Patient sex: M
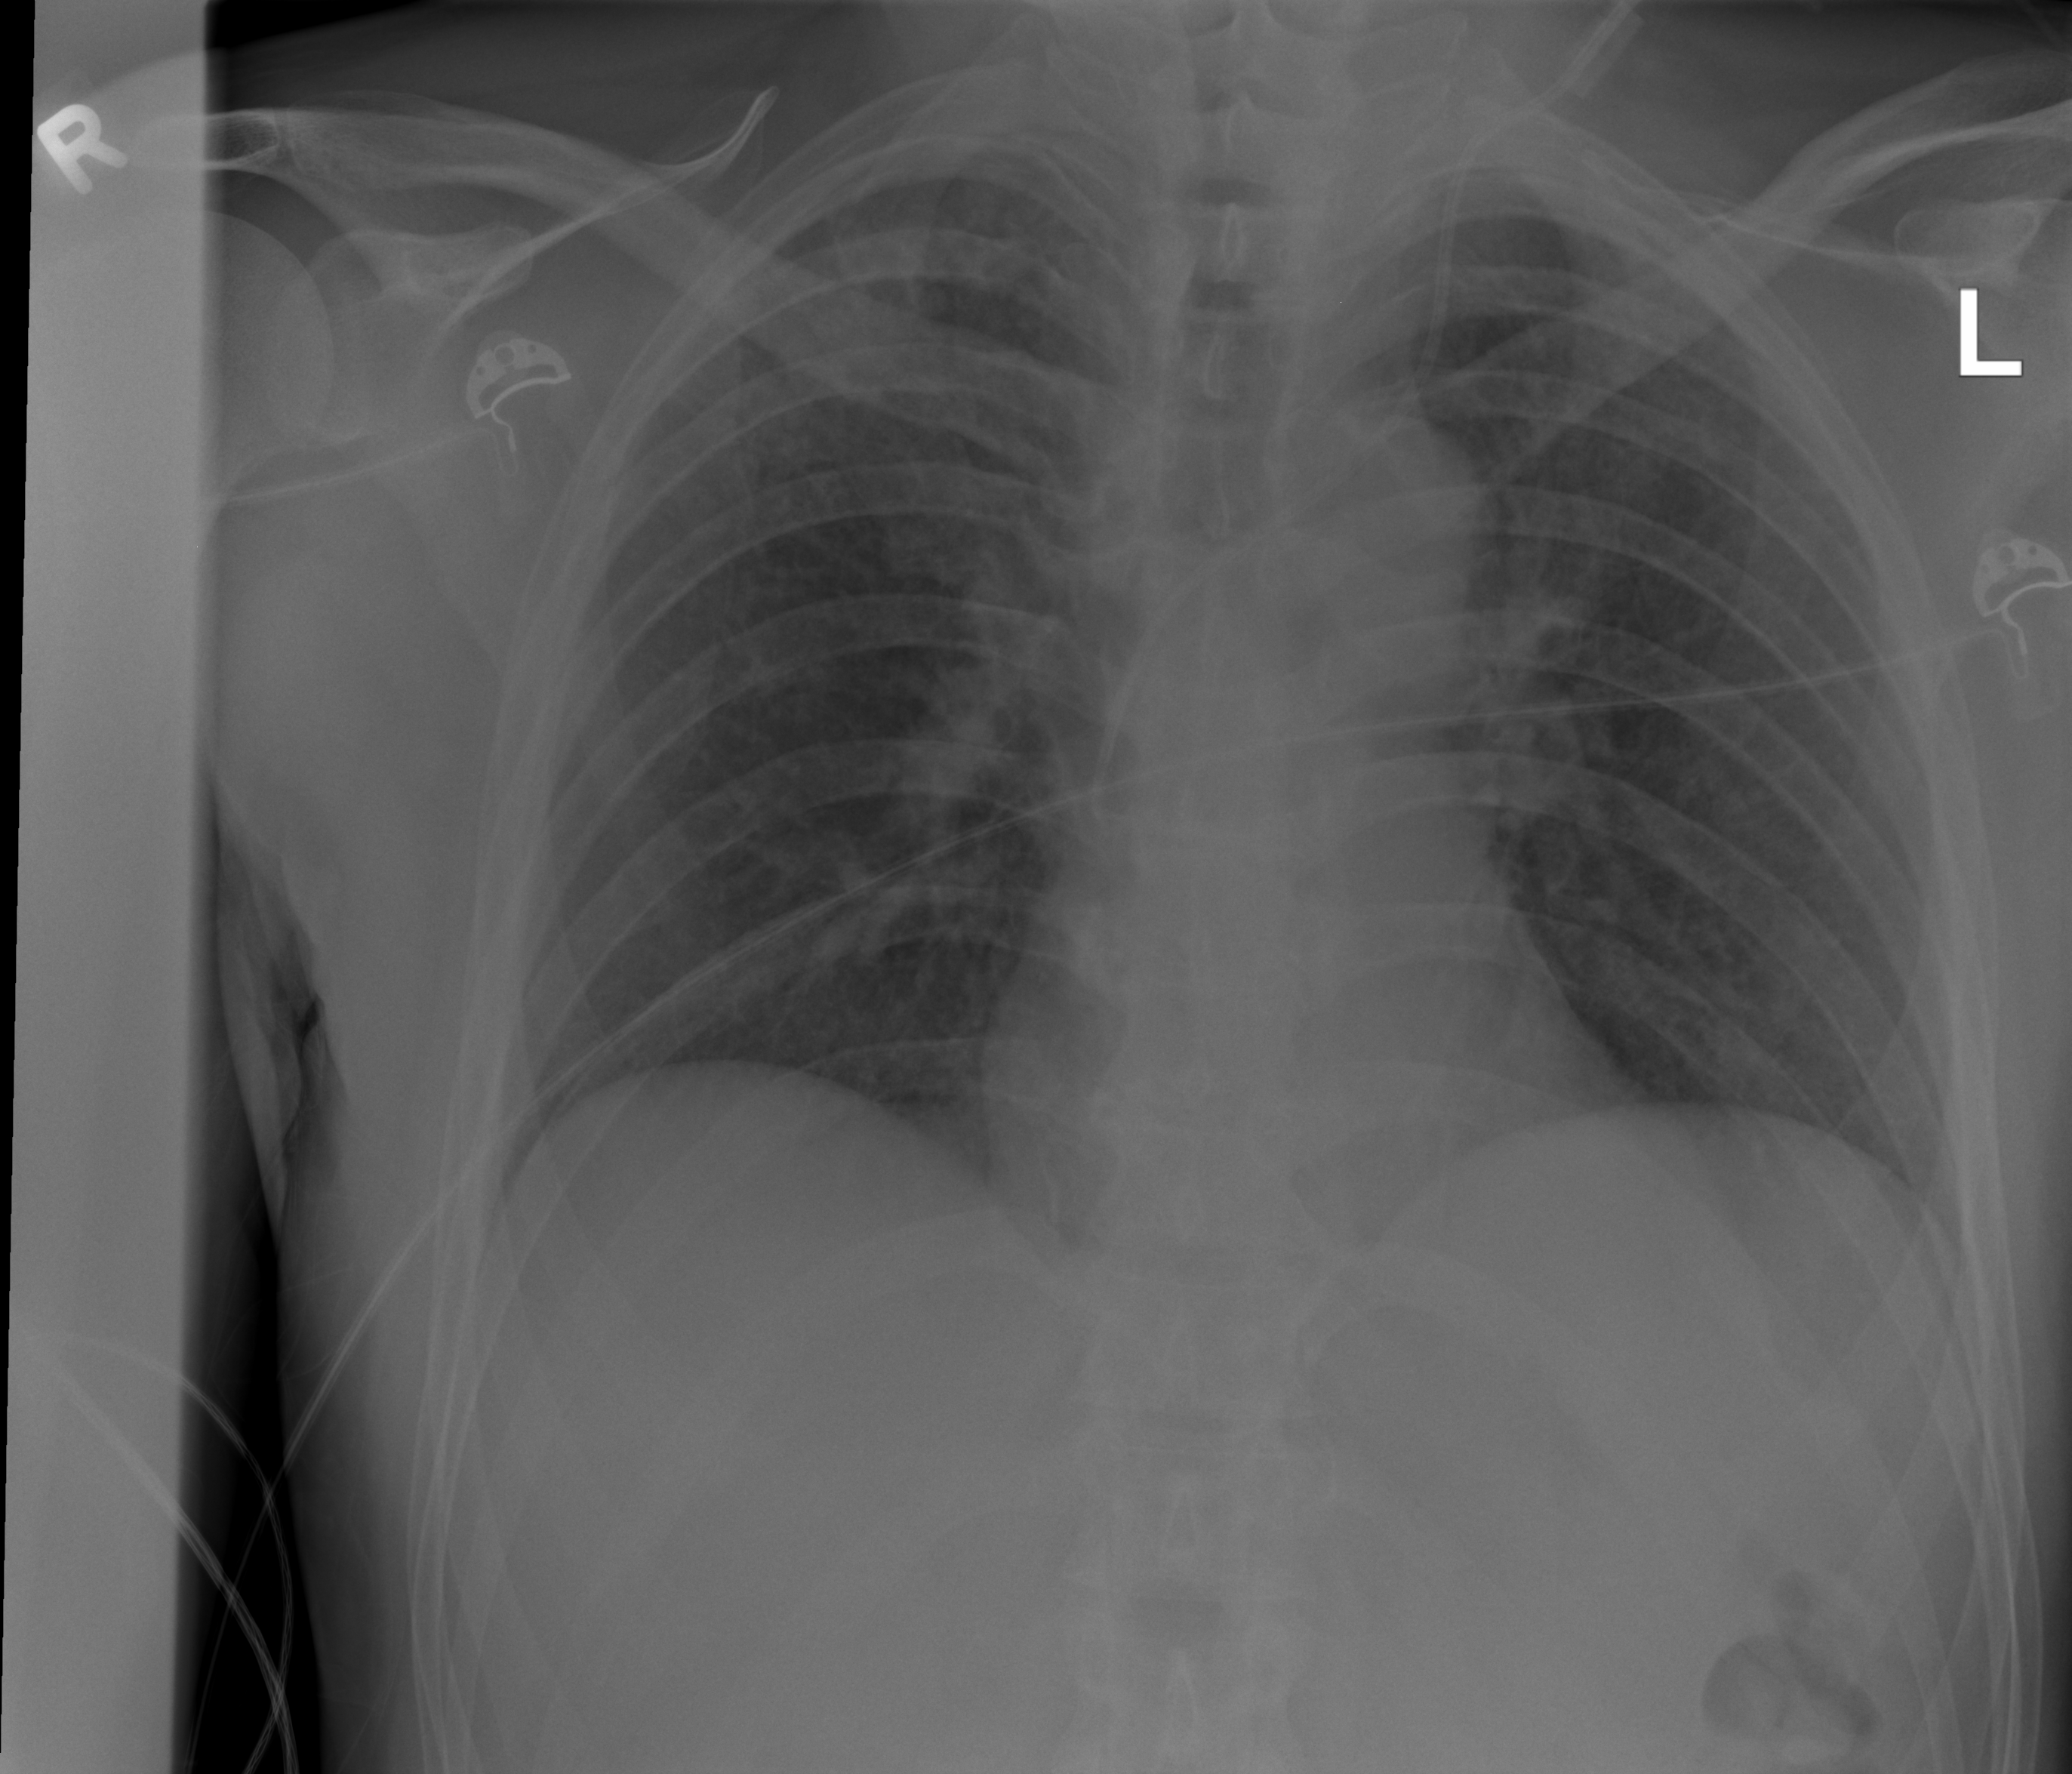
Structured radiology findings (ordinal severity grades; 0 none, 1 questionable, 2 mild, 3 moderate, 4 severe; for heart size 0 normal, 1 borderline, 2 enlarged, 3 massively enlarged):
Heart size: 0
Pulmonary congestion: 0
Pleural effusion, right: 0
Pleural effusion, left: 0
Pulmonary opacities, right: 2
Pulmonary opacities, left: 2
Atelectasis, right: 0
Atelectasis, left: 0